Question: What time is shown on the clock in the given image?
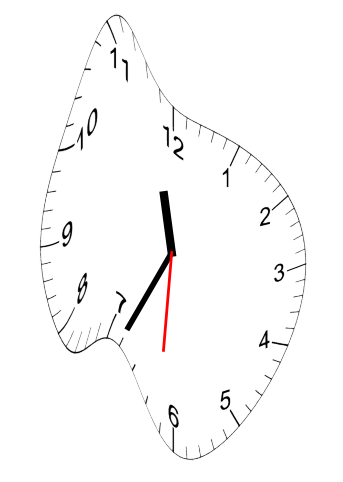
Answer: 11:34:31